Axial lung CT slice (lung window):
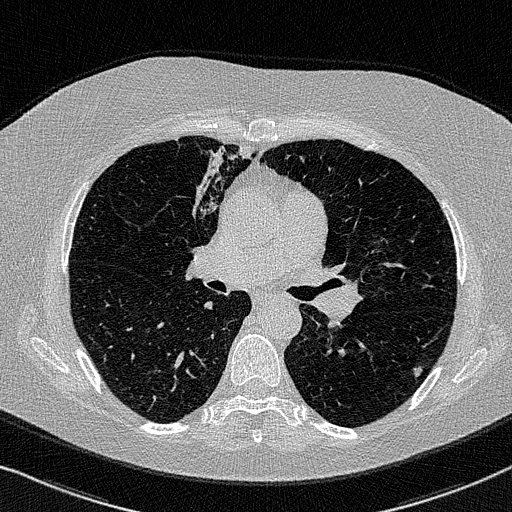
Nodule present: yes
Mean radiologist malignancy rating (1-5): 3.5